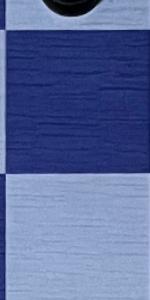
Label: Empty